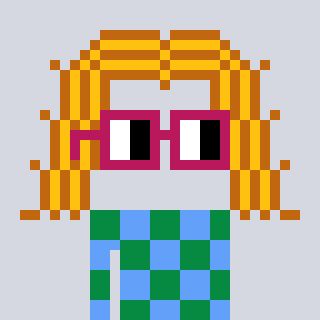
a pixel art character with square dark red glasses, a hair-shaped head and a blue-colored body on a cool background